Question: I have a sidebar in an 'UITableView' which will display after a long press on a cell. The sidebar has some custom buttons for more functionality.

If the user tab on the 'UITableView', I will check for the location of the point. If it is outside of the sidebar, then I will close it.
The problem here is, if the user try to scroll (its about 100 rows here) the sidebar stays on the exact place. So my goal is to prevent the user from scrolling on the table as long the sideview is present. (I will also highlight the selected row later.)
I created a 'UIGestureRecognizer':
'''
tapGesture = UITapGestureRecognizer(target: self, action: "handleTap:")
view.addGestureRecognizer(tapGesture!)
'''
And check the location:
'''
func handleTap(recognizer: UITapGestureRecognizer){
let location = recognizer.locationInView(view)
if !CGRectContainsPoint(contentView.frame, location){
// dismiss
}
'''
I have a delegate which shows me if the sideview is present, but if I try to set:
'''
tableView.userInteractionEnabled = false
'''
I am unable to click on the sideview, so all user interactions are disabled.
Is there a way to disable only scrolling?
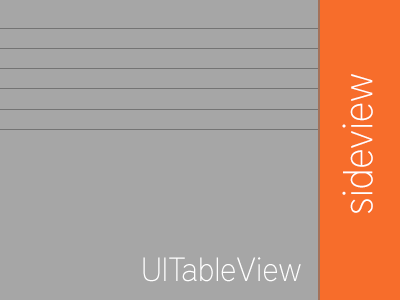
Answer: So simple just write this
'''
tableView.scrollEnabled = NO;
'''